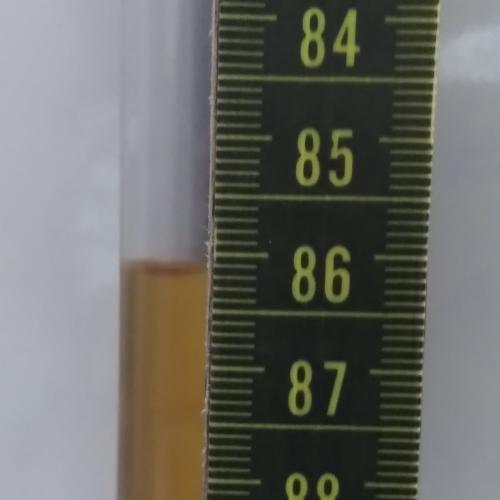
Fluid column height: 86.2 cm